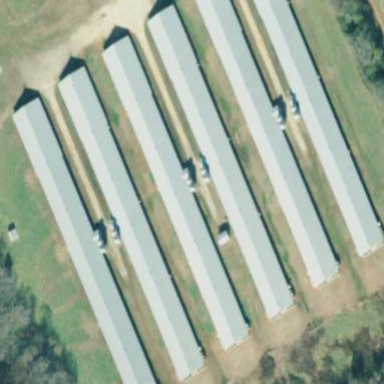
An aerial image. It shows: Poultry house.